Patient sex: M
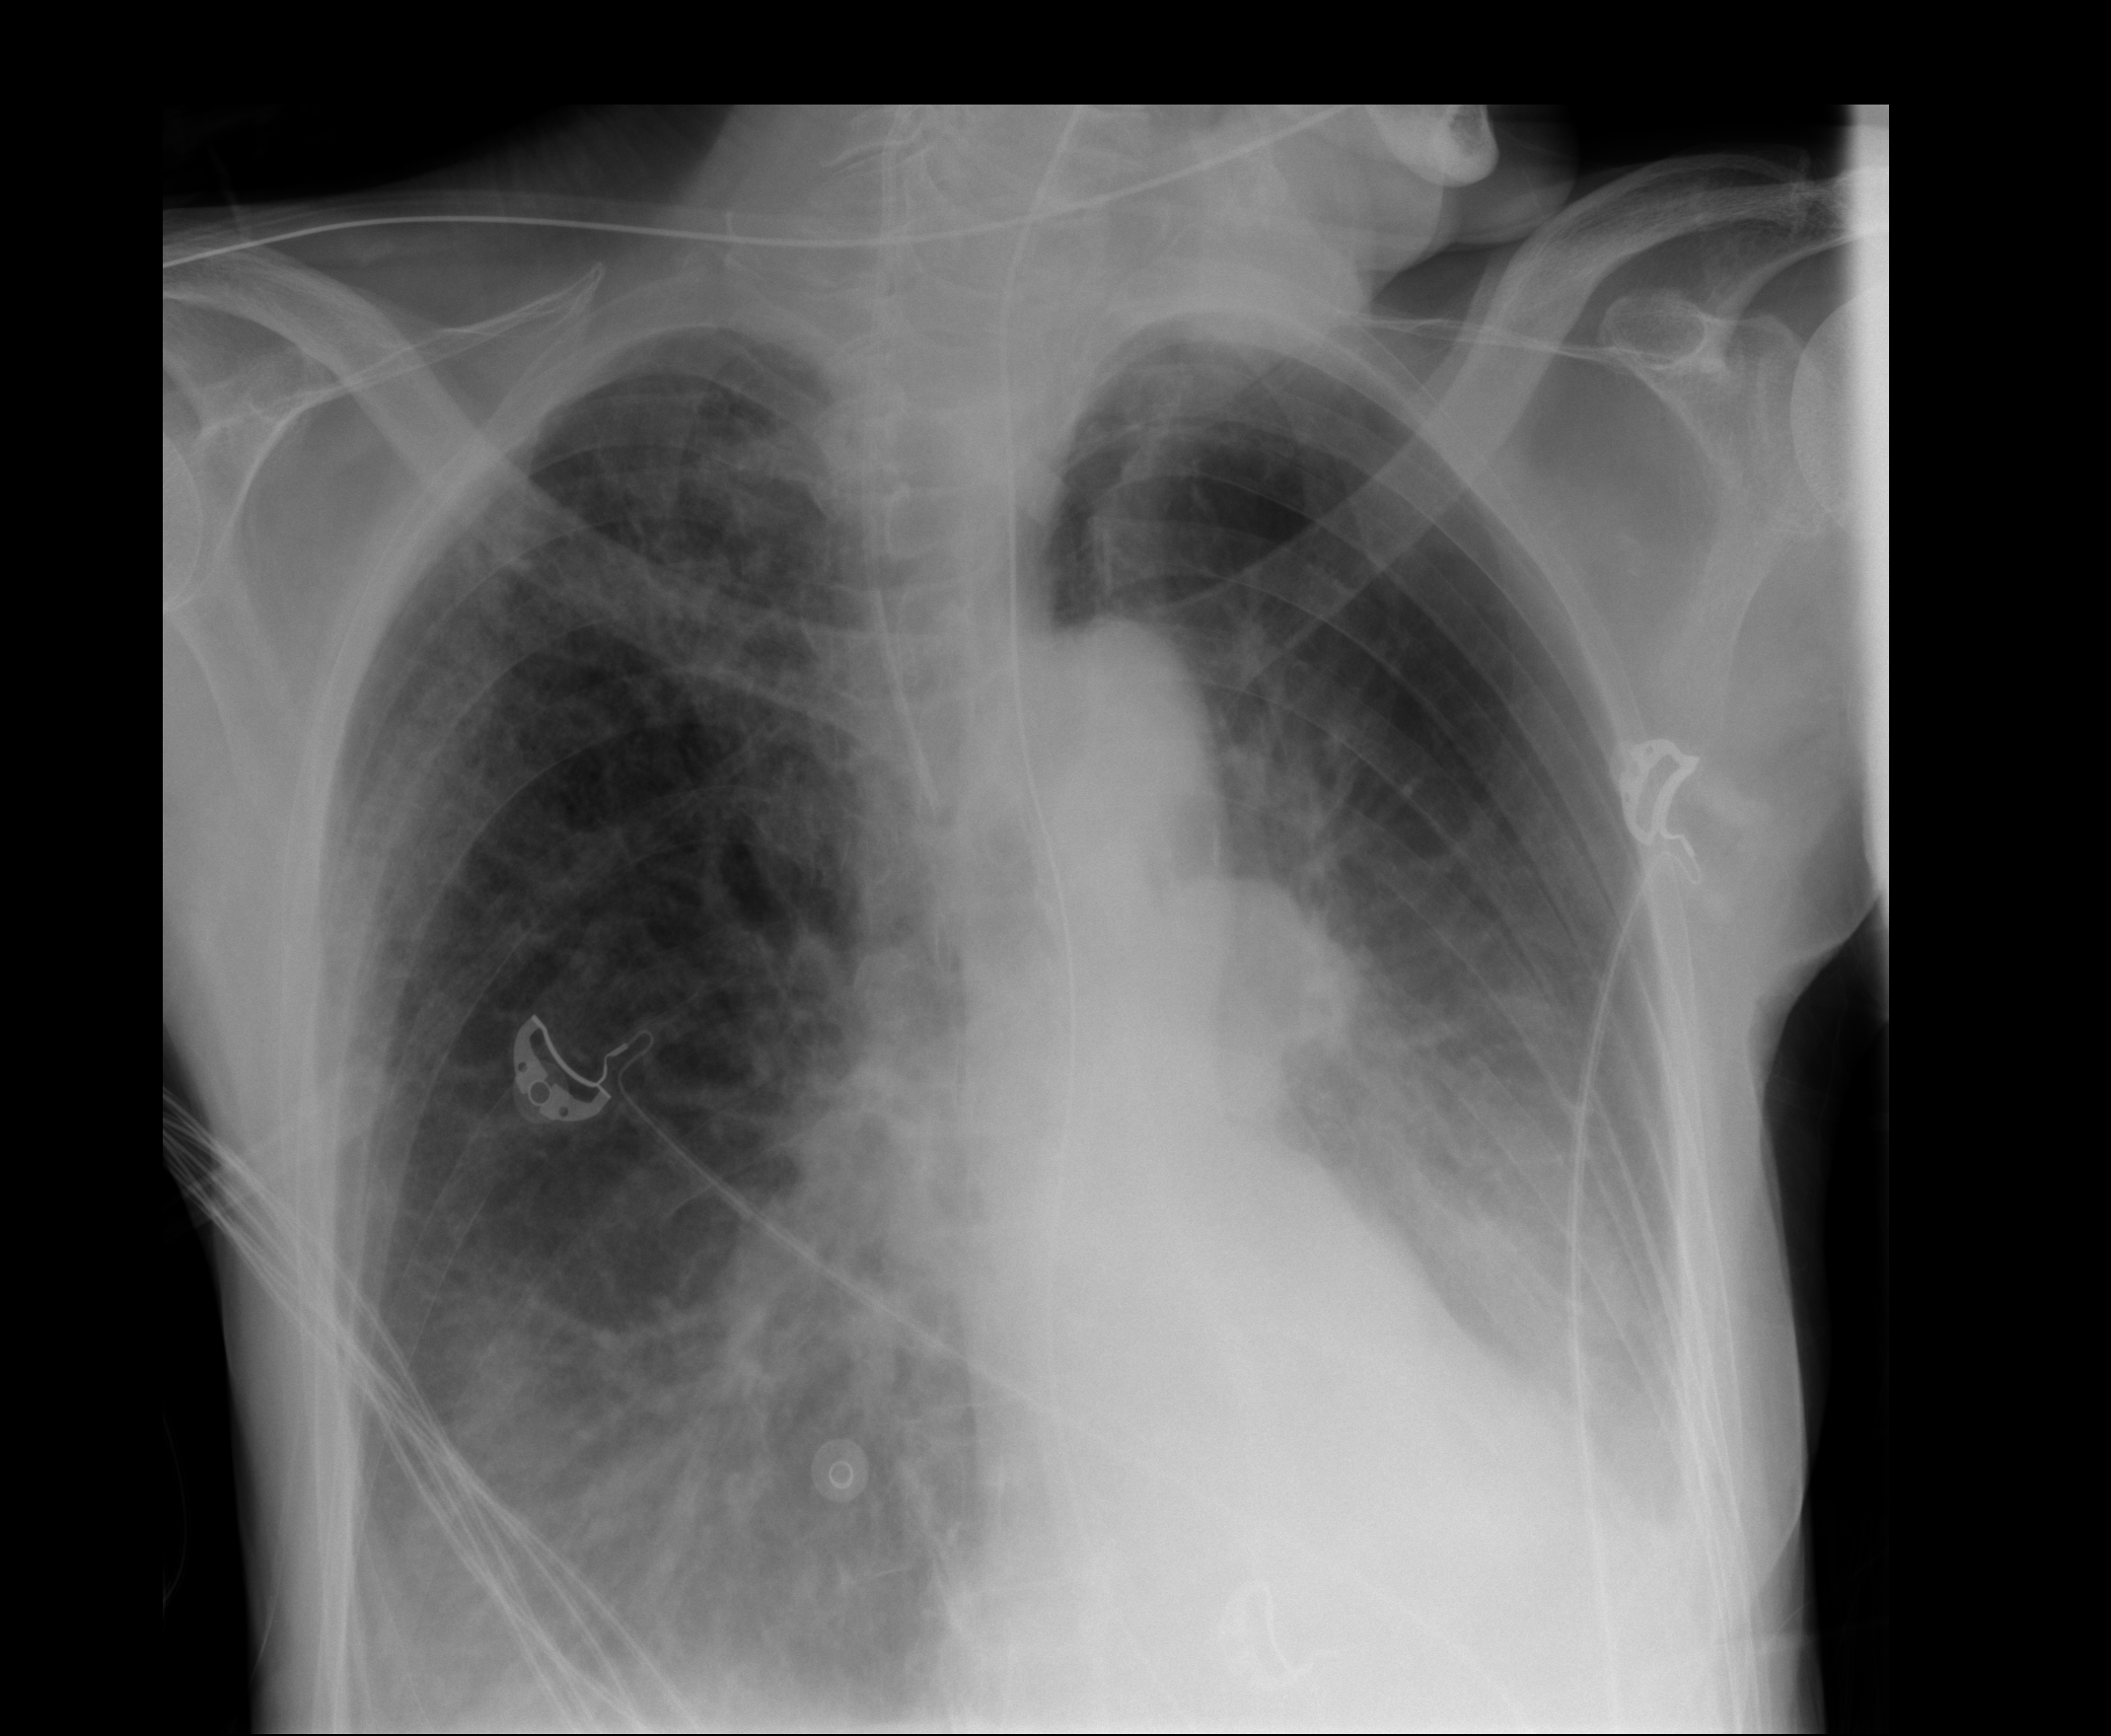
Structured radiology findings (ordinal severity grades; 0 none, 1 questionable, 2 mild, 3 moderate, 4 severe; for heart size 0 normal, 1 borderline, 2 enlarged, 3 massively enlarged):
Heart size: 0
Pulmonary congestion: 1
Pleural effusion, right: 1
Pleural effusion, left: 2
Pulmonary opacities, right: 2
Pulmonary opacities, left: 2
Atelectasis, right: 2
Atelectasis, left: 2